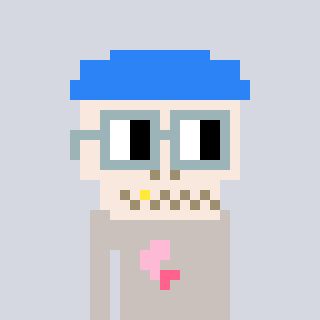
a pixel art character with square dark gray glasses, a skeleton-hat-shaped head and a foggrey-colored body on a cool background